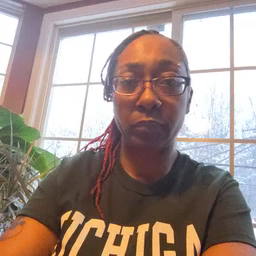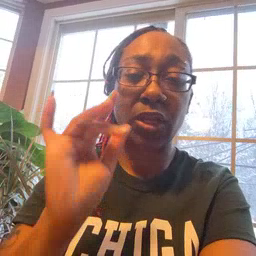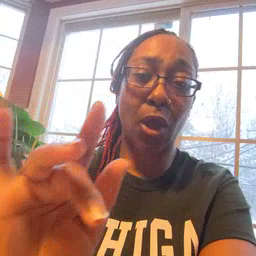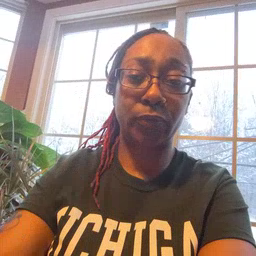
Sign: touch